CT reconstruction: convct
Segmentation target: spine
Patient: M, age 57
ISS stage: Stage 3
Metal implant: no
Axial slice:
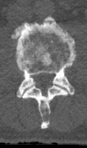
Sagittal slice:
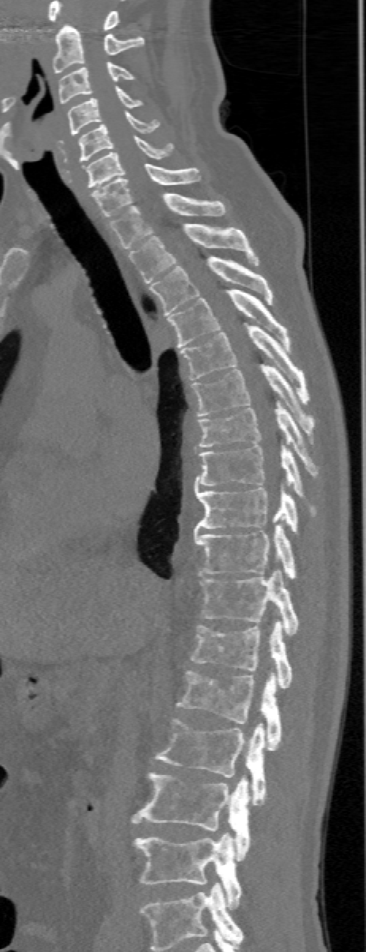